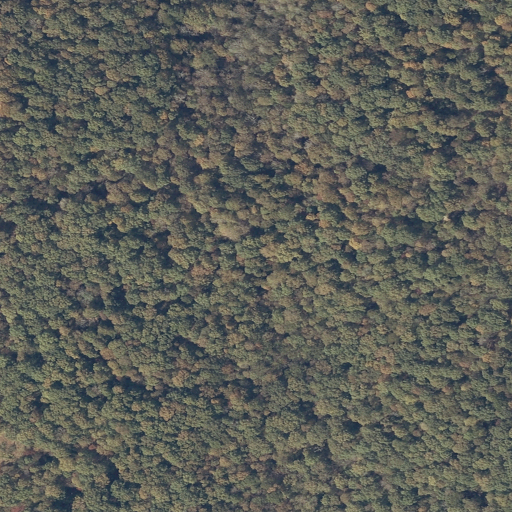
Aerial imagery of gap in Alabama named Low Gap containing only deciduous forest